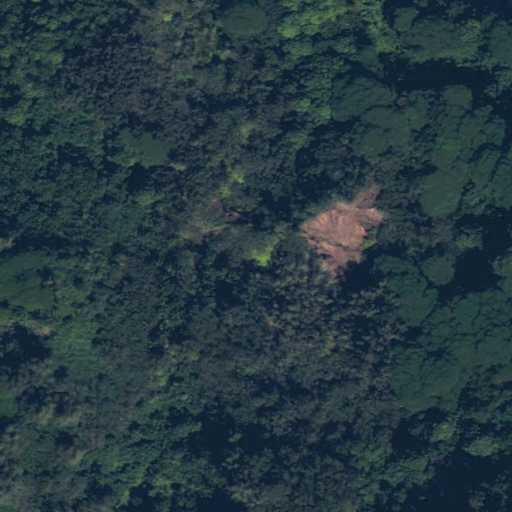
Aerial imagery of ridge(s) in Hawaii named ‘Ainoni Ridge containing only unknown